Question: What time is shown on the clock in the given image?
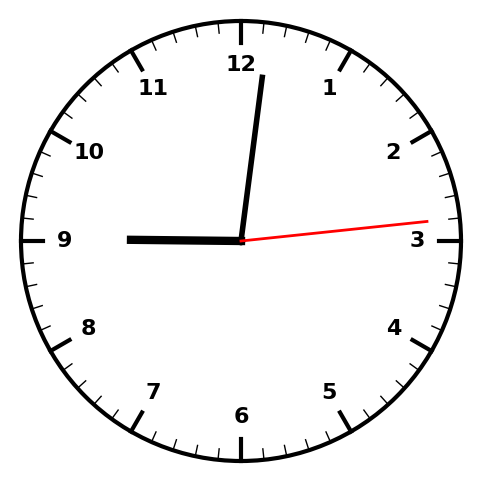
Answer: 09:01:14